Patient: sex F, age 26
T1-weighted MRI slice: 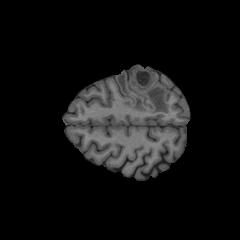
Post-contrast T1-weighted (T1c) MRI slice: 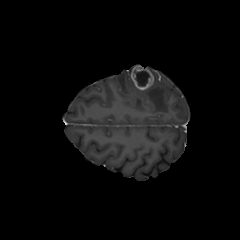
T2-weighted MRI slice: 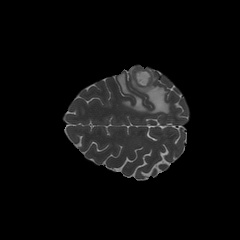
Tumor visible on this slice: yes
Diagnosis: Glioblastoma, IDH-wildtype
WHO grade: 4